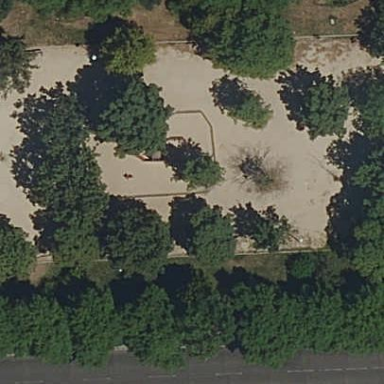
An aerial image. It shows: Lovely park for leisure and relaxation.